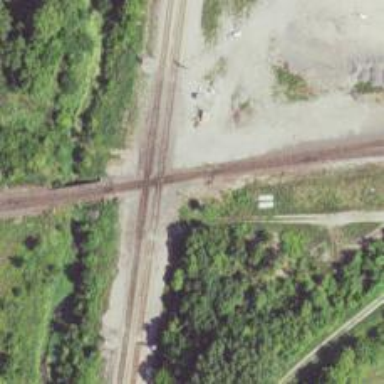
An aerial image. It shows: Junction on the railway.